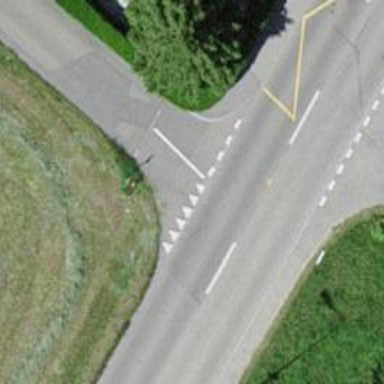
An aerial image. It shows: Road with "give way" sign.